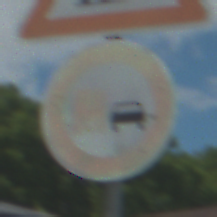
Verkehrszeichen: UeberholverbotKraftfahrzeuge
Zusatzzeichen oben: UnzureichendesLichtraumprofil
Umgebung: Outdoor, Nature
Tageszeit: Midday
Wetter: PartlyCloudy
Licht: Natural
Jahreszeit: NotSpecified
Kontrast: HighContrast